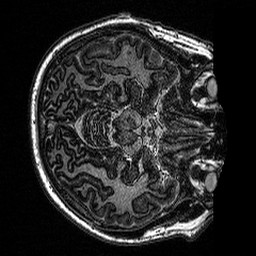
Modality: MP2RAGE
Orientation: axial
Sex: male
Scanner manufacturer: siemens
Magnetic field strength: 3 T
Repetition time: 5 s
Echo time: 0.00292 s